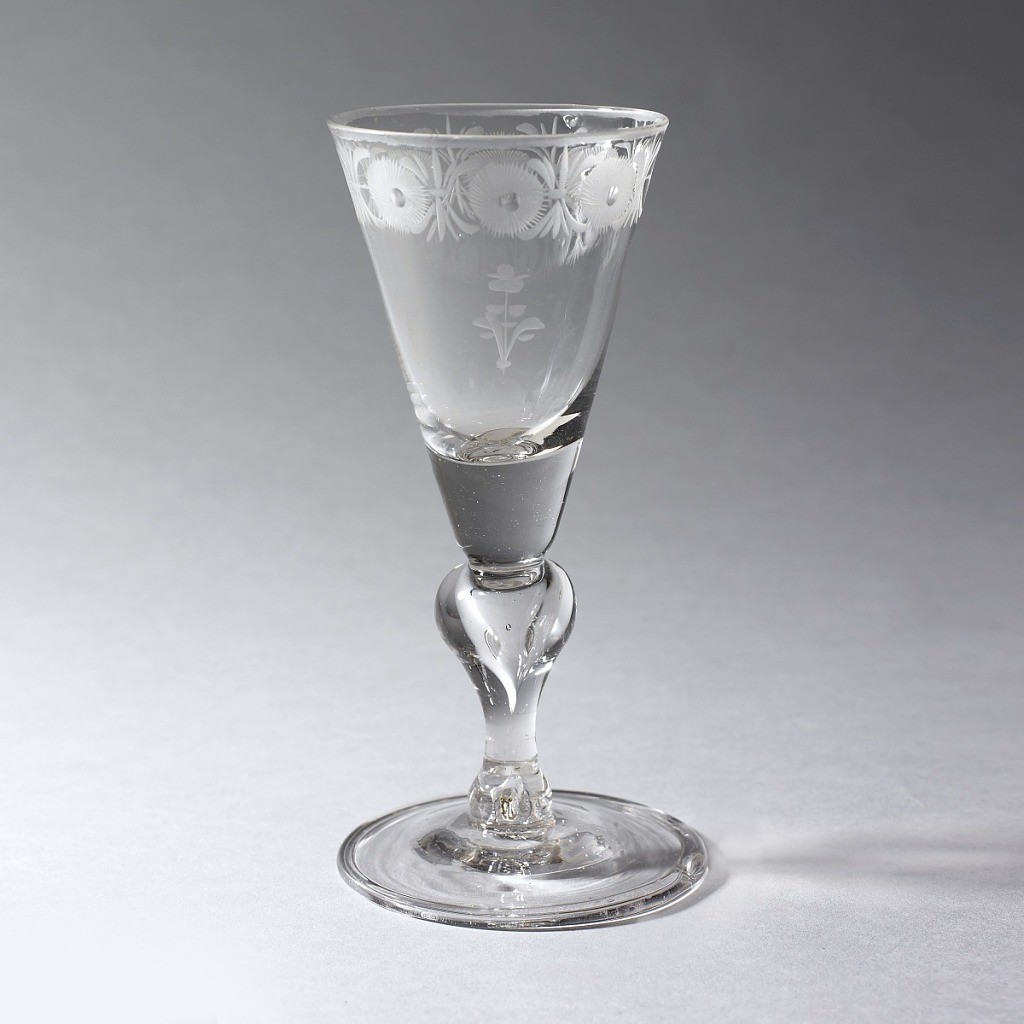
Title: Puzzle glass
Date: ca. 1750
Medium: Glass
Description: Tapered cylindrical bowl on baluster stem with circular foot. The bowl engraved around the rim with a band of flower heads interwined with leafy fronds.